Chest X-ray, PA view. Patient: 67 years old, sex M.
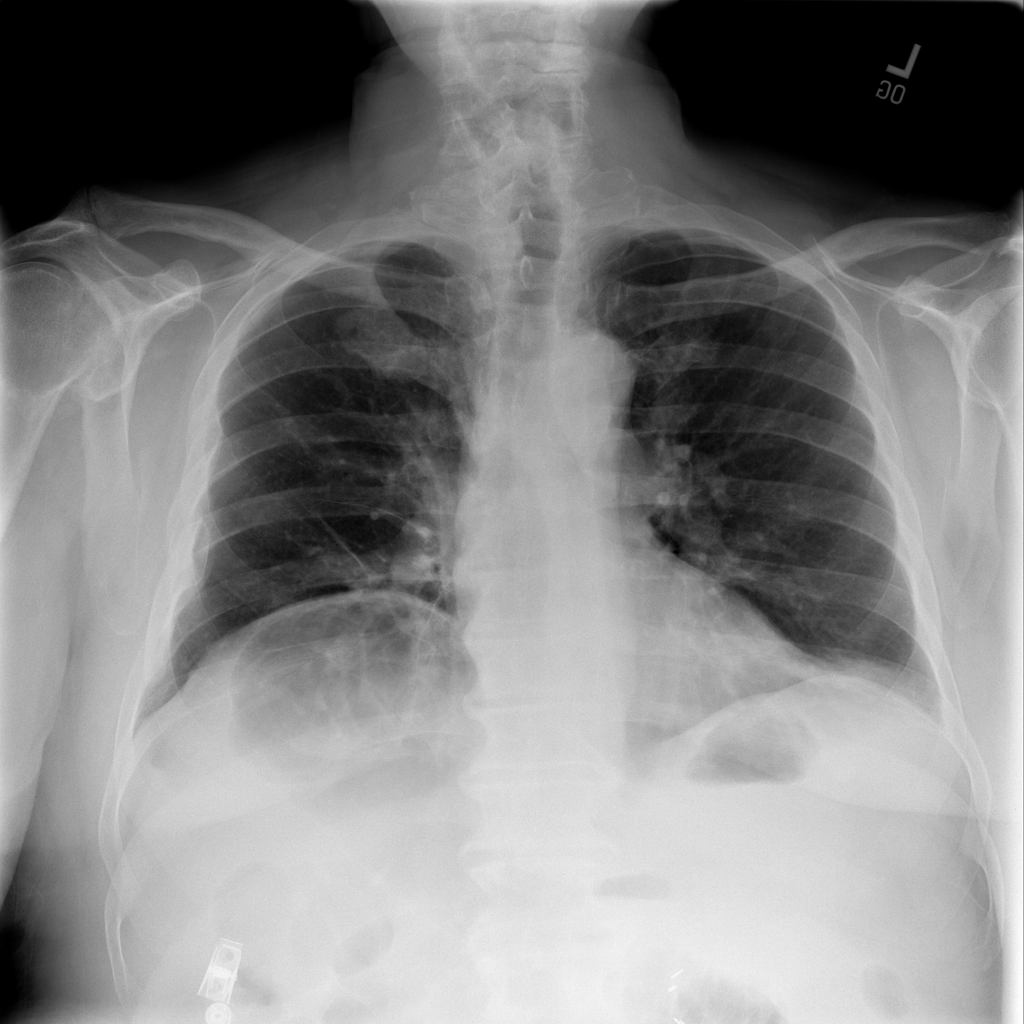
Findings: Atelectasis